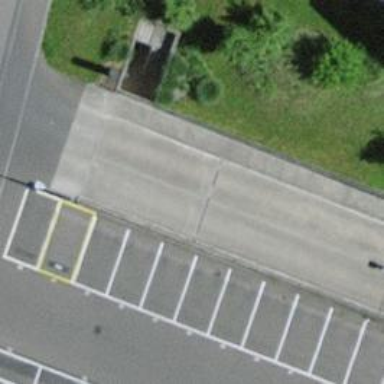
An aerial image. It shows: Charging station.